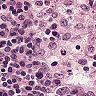
Metastatic tissue present: no